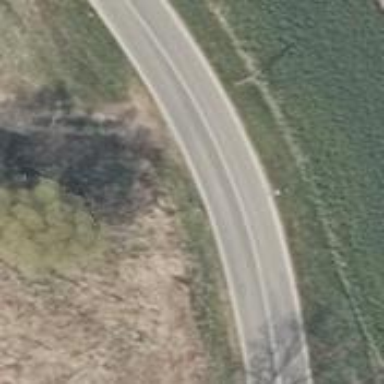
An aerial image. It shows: Secondary road with asphalt surface.